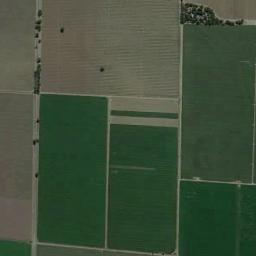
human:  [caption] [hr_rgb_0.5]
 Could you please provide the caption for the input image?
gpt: There are several dirt roads between the rectangular farmlands .

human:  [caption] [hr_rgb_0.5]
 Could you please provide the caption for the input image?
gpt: There are some deep green and light green rectangular farmland .

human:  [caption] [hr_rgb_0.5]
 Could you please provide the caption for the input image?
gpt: Several rectangular farmlands of different colors are arranged in neat rows .

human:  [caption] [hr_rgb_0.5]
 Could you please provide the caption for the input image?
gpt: Several neatly arranged green and tan mixed rectangular farmlands of different sizes .

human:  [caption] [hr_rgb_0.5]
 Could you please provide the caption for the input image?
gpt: There are several green rectangular farmlands and yellow ones .